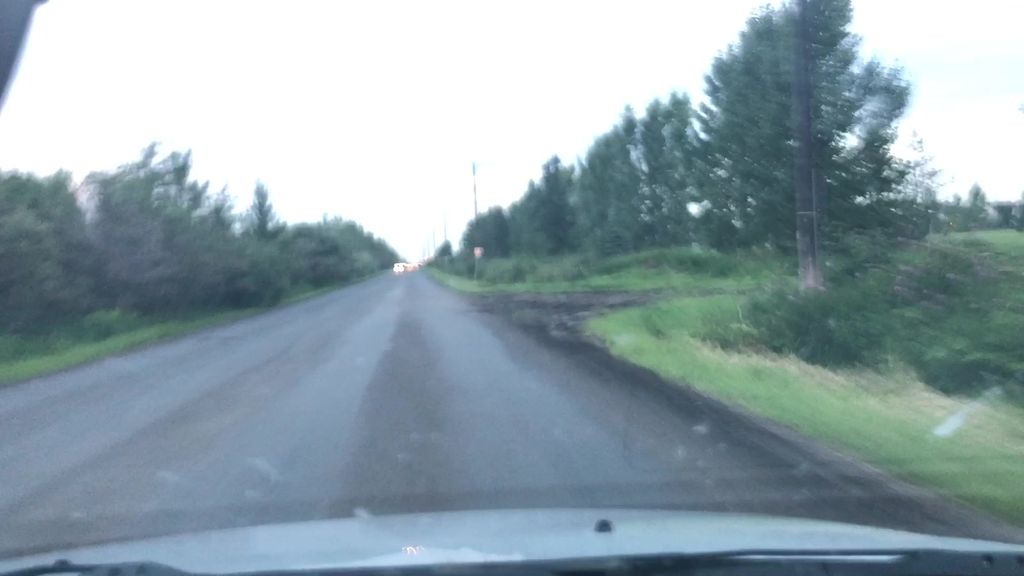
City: edmonton